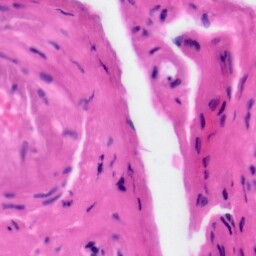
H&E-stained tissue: Tonsil